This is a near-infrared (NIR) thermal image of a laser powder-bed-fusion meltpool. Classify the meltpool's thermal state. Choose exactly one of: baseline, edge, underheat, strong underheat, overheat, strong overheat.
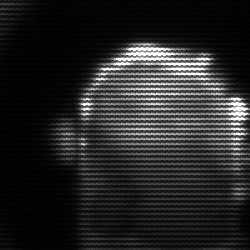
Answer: baseline